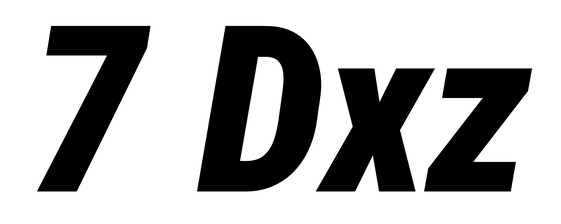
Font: Roboto-Italic_Condensed_Black_Italic